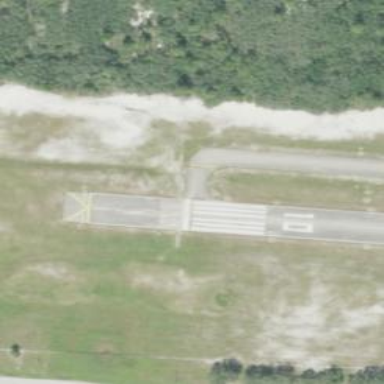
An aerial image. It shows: Image of taxiway at airport.